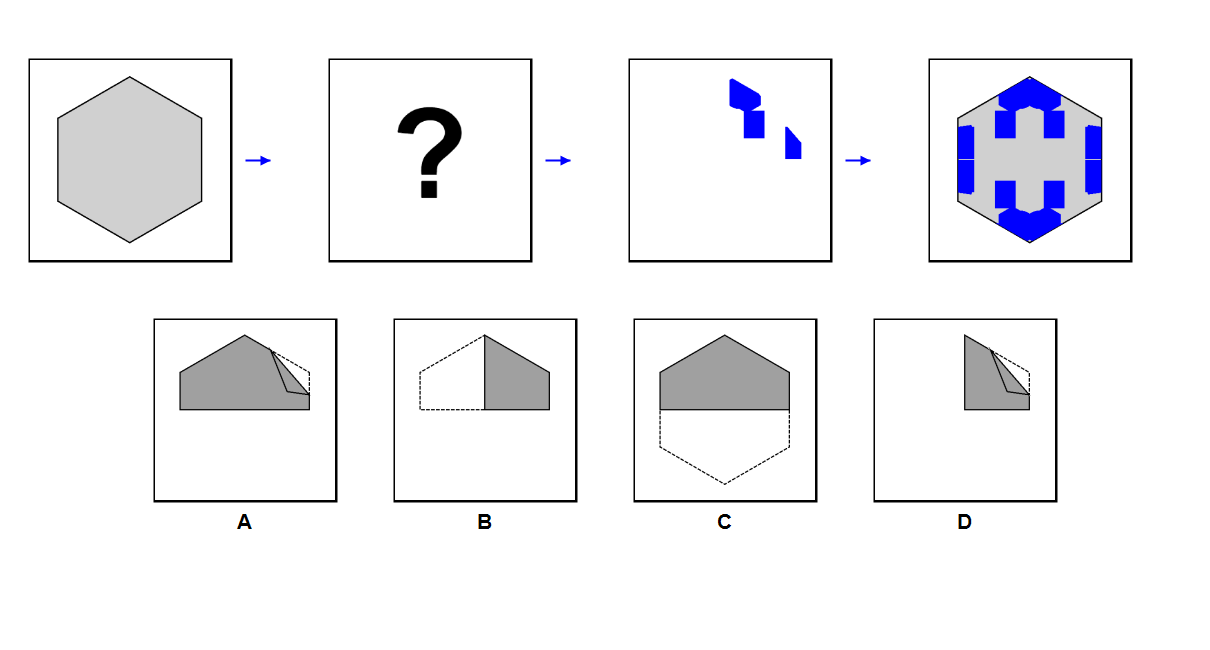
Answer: A